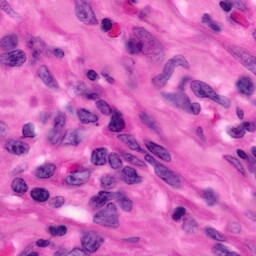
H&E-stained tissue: Pancreatic